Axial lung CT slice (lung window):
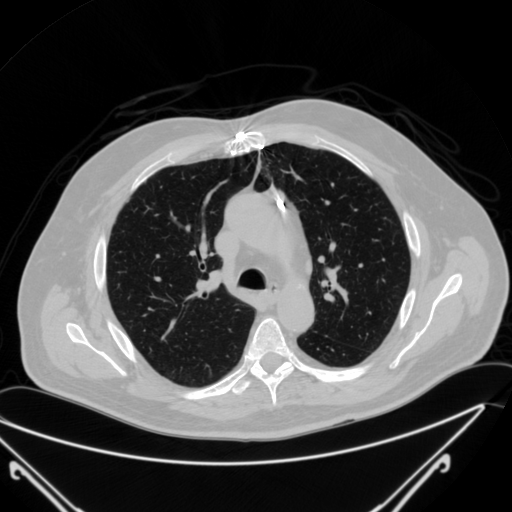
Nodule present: no